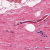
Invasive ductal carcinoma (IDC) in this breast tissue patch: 0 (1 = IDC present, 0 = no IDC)